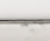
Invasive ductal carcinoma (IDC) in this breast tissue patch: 0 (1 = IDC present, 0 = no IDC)